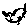
Label: cat